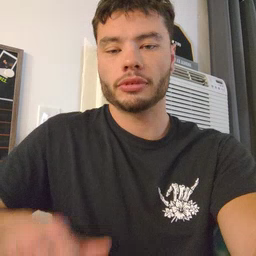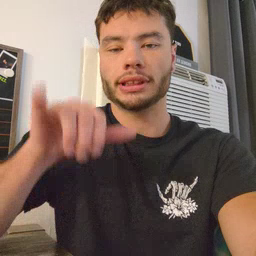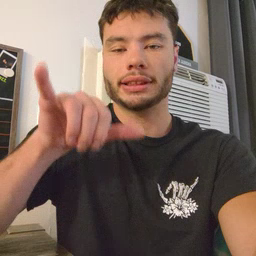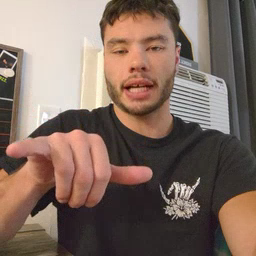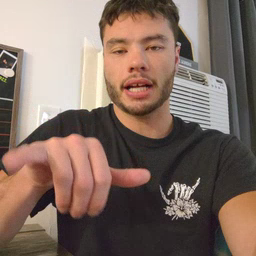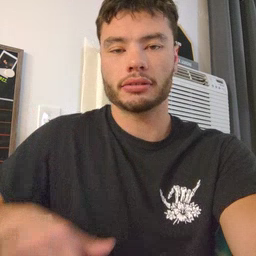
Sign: stay